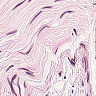
Metastatic tissue present: no